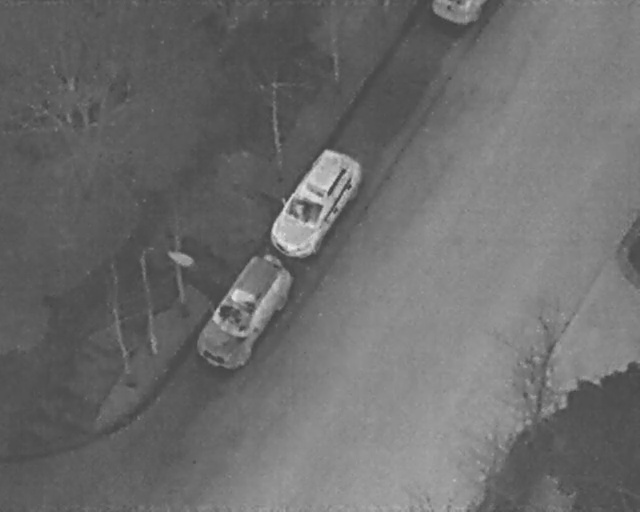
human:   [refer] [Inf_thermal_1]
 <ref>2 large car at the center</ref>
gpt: <box>[[40, 34, 58, 45, 36], [28, 56, 47, 66, 33]]</box>